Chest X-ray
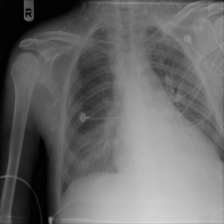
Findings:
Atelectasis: negative
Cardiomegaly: negative
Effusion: negative
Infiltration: positive
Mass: negative
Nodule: negative
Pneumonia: negative
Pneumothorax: negative
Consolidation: negative
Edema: negative
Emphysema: negative
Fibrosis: negative
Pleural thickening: negative
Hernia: negative